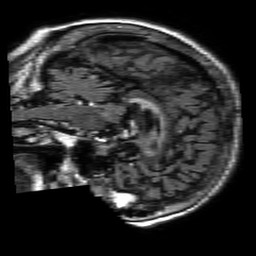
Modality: FLAIR
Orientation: sagittal
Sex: female
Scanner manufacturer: philips
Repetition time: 11 s
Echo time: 0.125 s